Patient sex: F
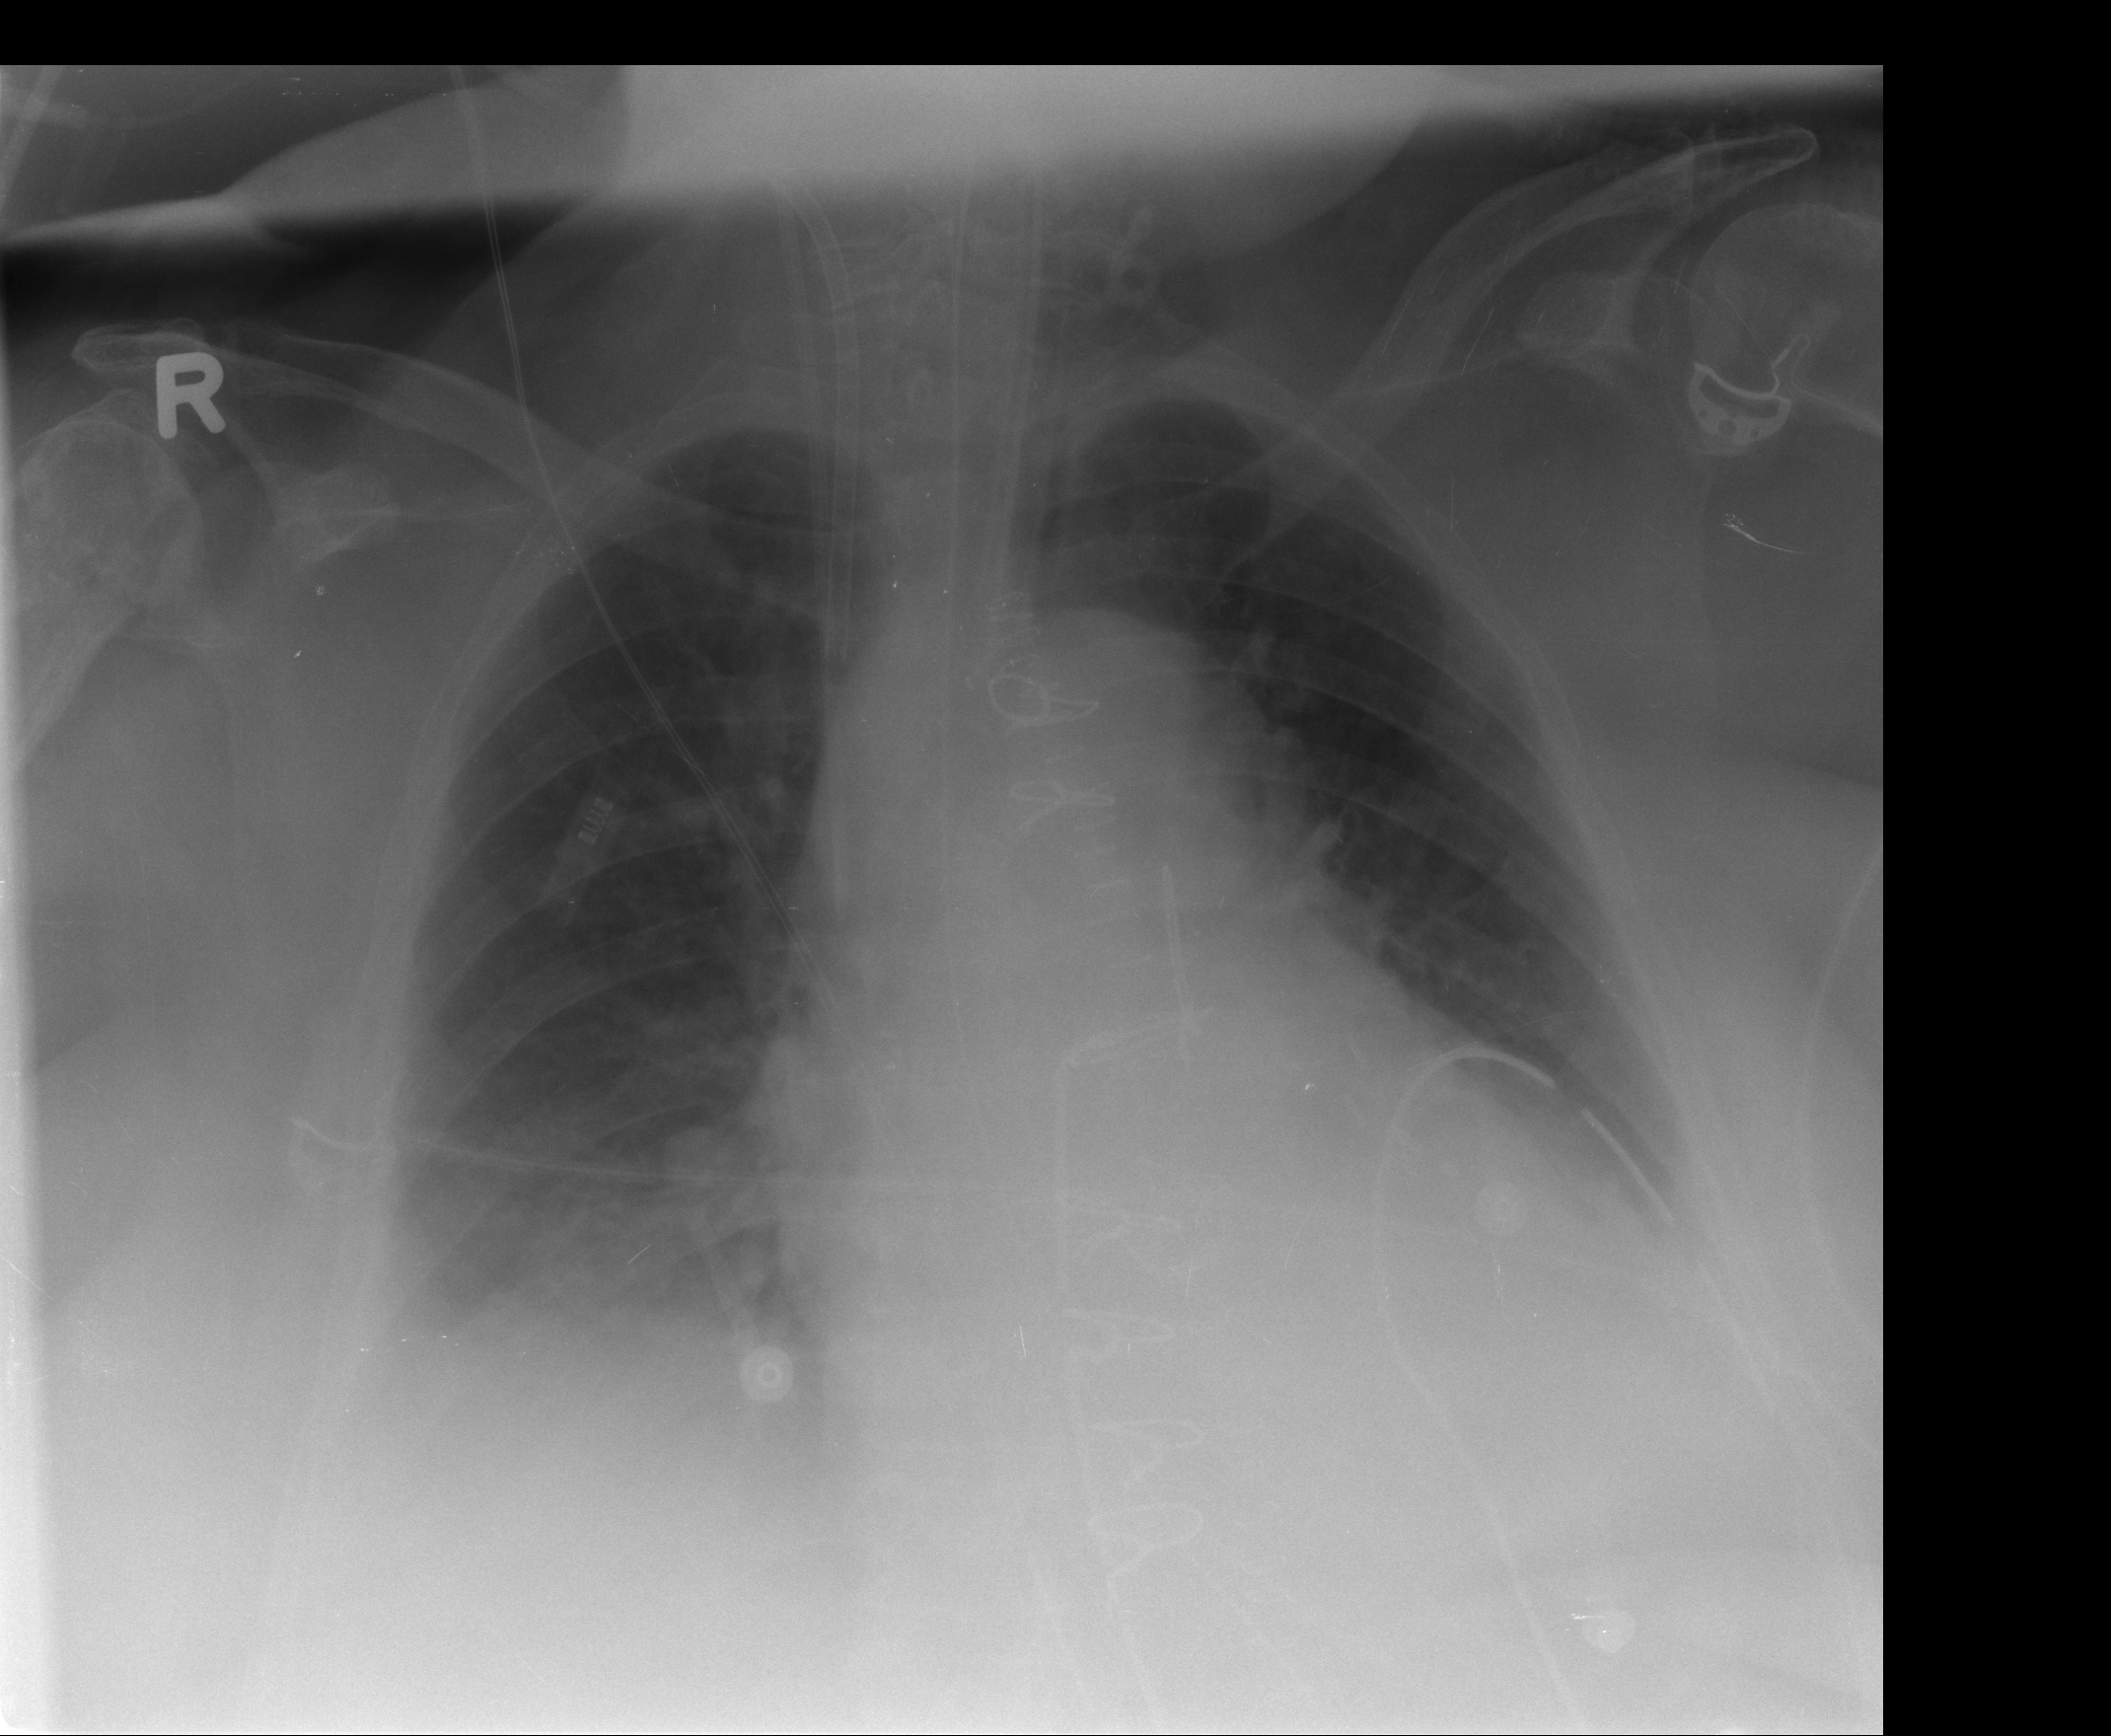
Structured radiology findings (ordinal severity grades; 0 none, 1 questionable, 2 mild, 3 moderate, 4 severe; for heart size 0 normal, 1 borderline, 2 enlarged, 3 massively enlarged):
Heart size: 2
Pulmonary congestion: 2
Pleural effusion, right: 0
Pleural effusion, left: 2
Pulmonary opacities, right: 0
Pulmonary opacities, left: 2
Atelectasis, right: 2
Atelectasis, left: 0